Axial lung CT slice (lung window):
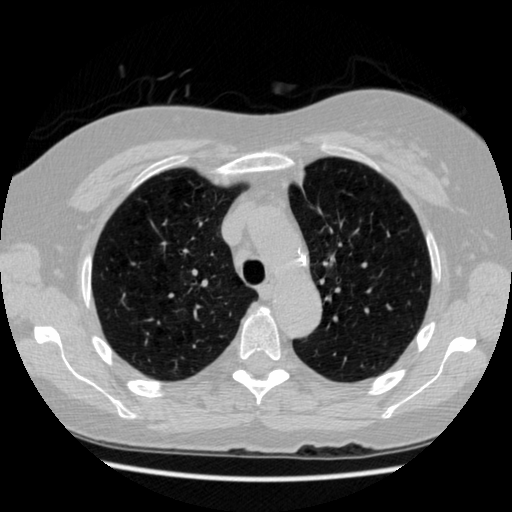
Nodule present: yes
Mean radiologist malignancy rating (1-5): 2